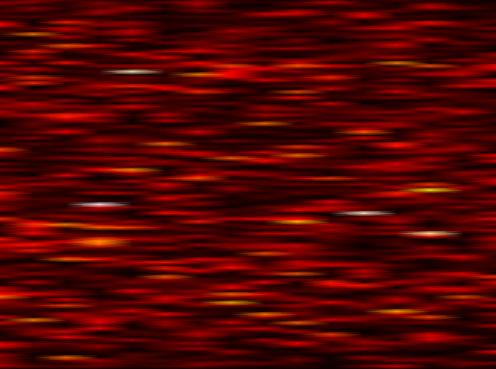
Label: WOLA